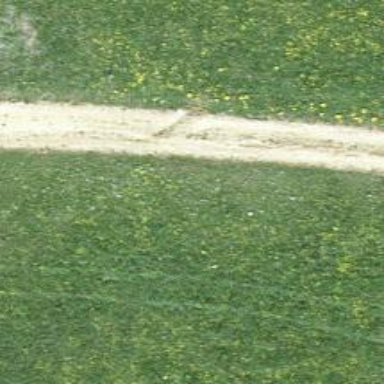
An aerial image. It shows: Unpaved track with grade2 quality type.